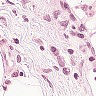
Metastatic tissue present: no